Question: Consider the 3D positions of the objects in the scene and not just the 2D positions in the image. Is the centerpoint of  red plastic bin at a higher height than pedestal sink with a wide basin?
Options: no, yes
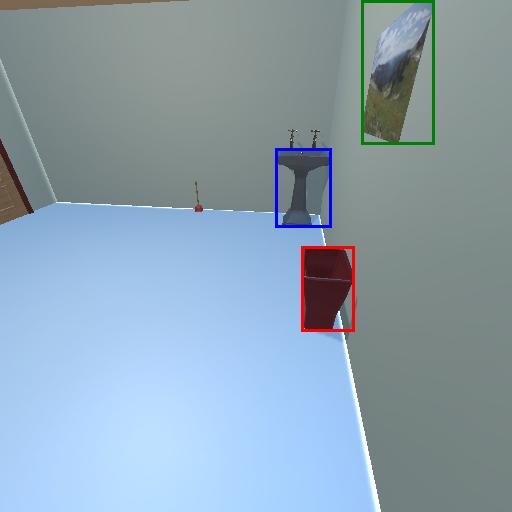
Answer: no